Question: I want to change the icon on the taskbar of my software, so I changed the project settings. This path was suggested by Visual Studio itself

But my taskbar still shows the same icon as before (the standard one) - In my Explorer the .exe has the correct icon, it just won't change in the taskbar.
I also tried to end explorer.exe and restart the task, but this didn't help at all.
I also tried to set the resolution on 16x16 and 32x32 but both didn't work.
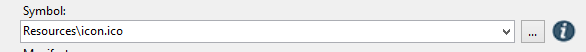
Answer: You need to give your form that icon as well. The application icon is the one that is embedded in the application and displayed in Explorer or on shortcuts. Each form can have its own icon, though.